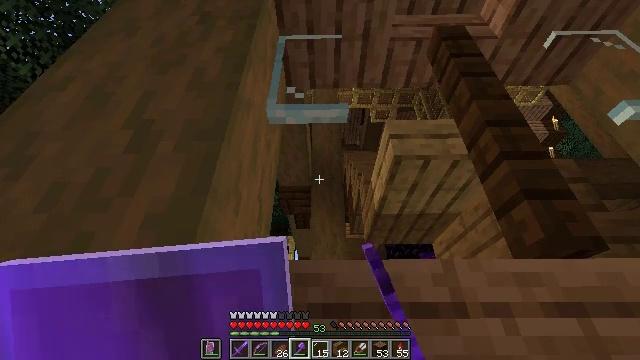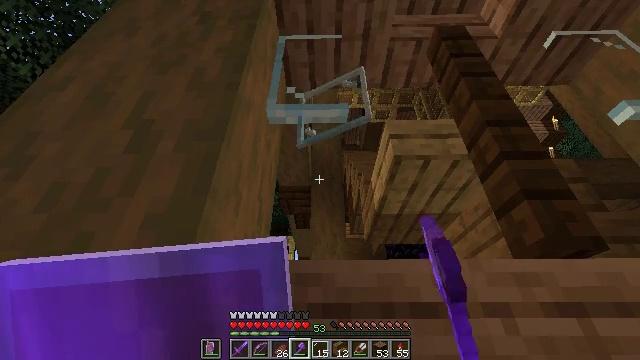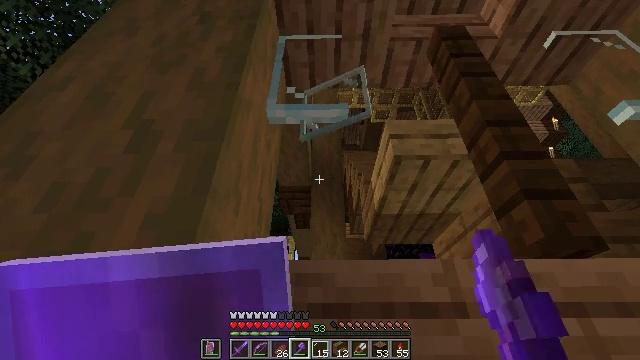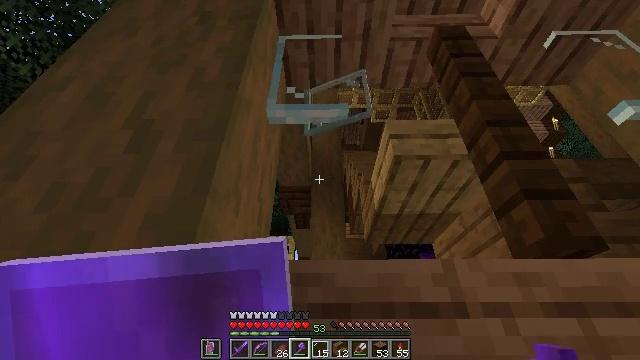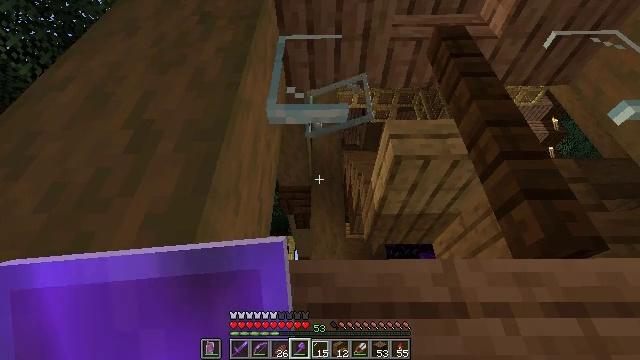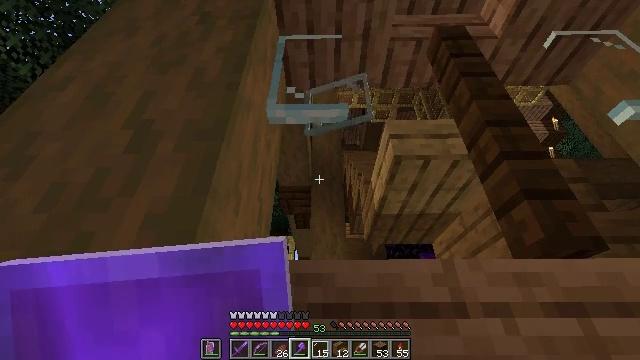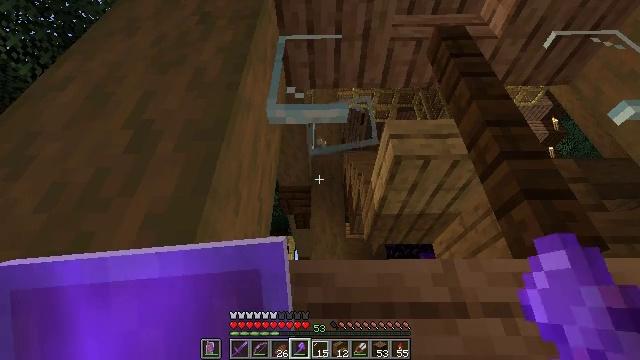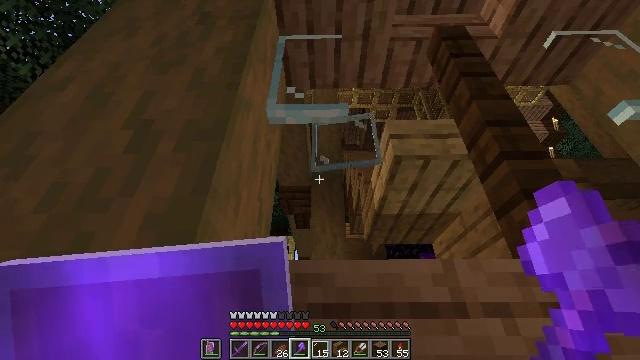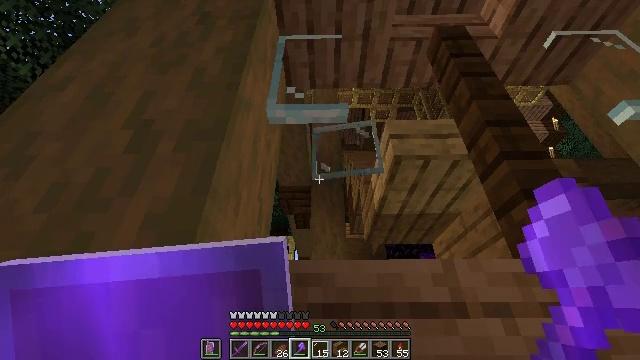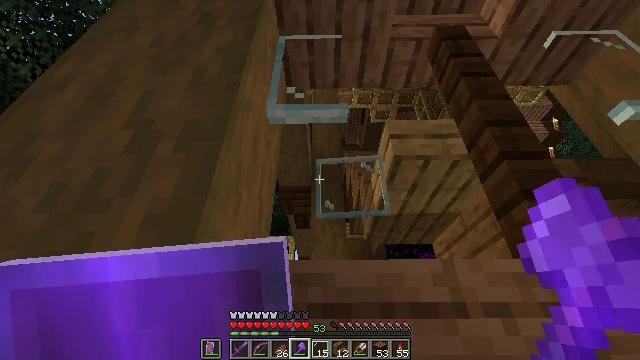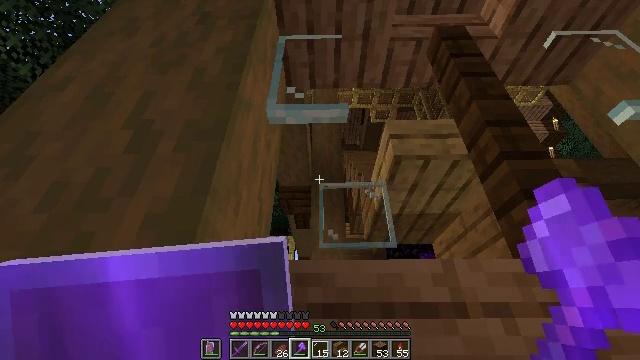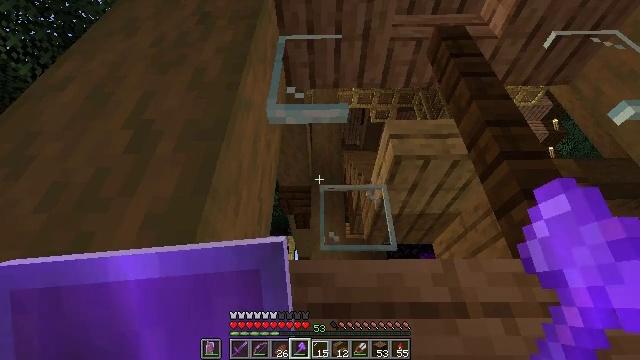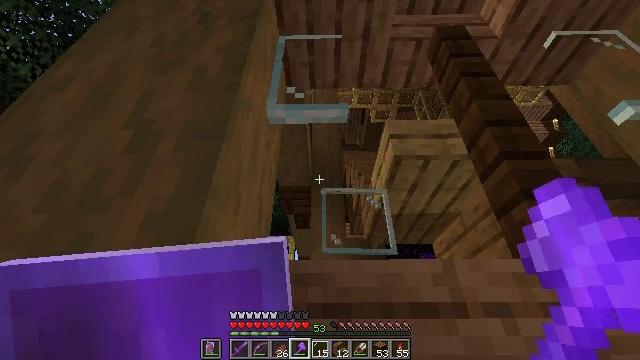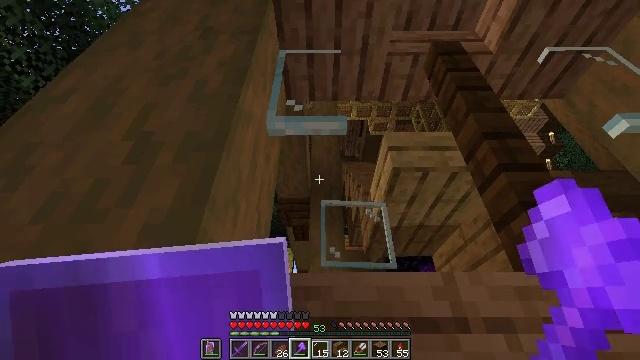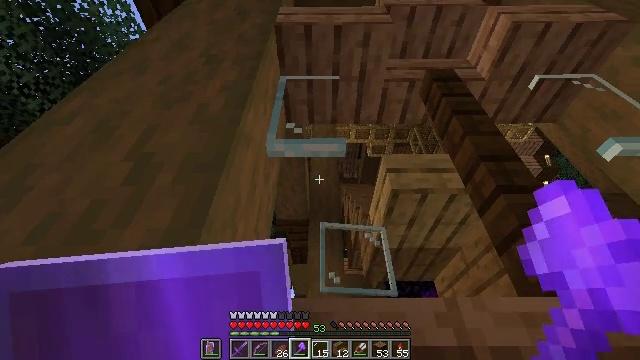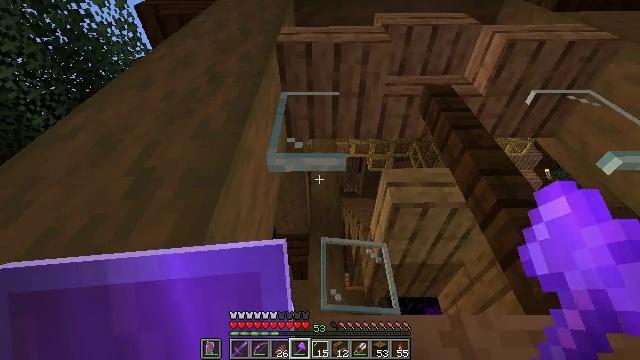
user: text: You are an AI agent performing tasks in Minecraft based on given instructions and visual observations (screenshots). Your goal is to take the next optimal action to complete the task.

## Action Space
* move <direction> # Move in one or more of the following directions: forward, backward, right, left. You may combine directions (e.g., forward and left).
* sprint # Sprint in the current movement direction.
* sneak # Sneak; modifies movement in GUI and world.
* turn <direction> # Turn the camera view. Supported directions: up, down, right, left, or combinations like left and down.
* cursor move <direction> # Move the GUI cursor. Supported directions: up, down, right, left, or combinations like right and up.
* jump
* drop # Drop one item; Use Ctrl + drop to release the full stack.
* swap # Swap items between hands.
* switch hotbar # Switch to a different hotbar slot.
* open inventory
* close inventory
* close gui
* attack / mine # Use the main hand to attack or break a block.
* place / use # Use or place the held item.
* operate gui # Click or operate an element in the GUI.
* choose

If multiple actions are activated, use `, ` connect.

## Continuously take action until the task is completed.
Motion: motion action
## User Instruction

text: Shatter the glass pane with a tool.
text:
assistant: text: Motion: attack / mine
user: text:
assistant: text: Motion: attack / mine
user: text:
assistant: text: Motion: no_op
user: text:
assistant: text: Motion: no_op
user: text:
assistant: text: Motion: no_op
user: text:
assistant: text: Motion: no_op
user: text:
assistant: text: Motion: no_op
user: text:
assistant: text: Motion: no_op
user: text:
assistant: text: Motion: no_op
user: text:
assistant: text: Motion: no_op
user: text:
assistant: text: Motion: no_op
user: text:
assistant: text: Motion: no_op
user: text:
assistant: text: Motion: turn up
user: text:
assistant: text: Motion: turn up
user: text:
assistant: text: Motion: turn up
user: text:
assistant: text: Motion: turn up
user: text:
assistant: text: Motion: turn up
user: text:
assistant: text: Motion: turn up
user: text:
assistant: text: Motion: turn up
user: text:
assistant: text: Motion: no_op
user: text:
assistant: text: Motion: attack / mine
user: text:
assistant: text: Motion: attack / mine
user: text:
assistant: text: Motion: attack / mine
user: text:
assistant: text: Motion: attack / mine
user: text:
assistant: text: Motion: attack / mine
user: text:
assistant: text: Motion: attack / mine
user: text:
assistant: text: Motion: attack / mine
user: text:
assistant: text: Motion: attack / mine
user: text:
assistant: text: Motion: attack / mine
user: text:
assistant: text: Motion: attack / mine